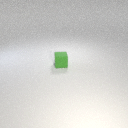
small green rubber cube